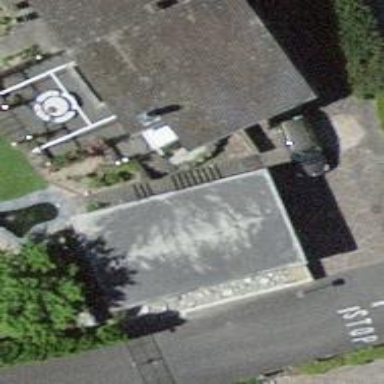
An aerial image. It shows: Garage.